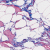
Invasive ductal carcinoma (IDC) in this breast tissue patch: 0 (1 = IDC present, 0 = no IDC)